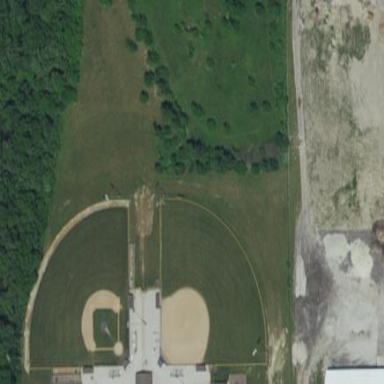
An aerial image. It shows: Softball pitch for leisure sports.